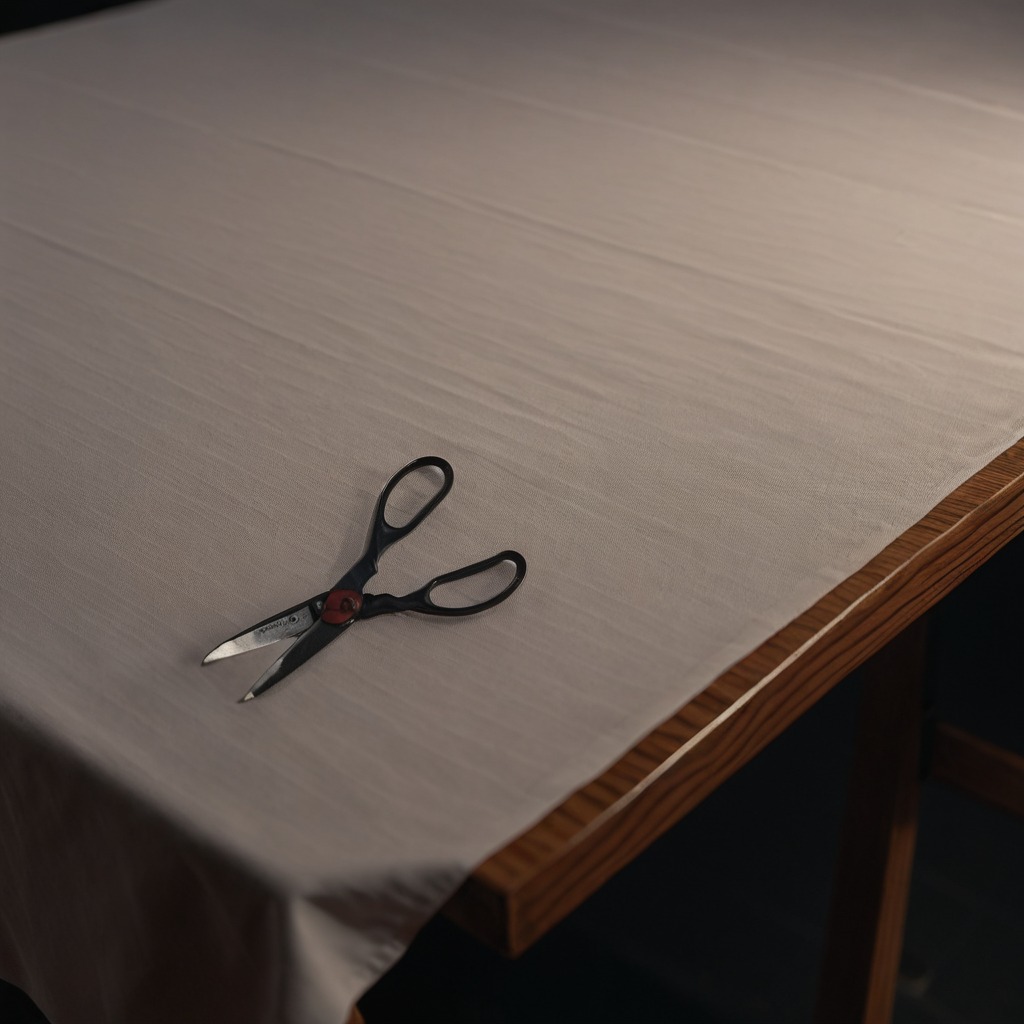
A scissor lies on the wooden table.